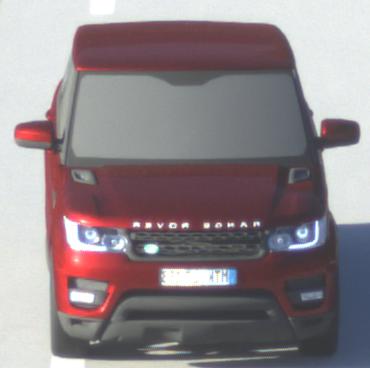
Make: Land Rover
Model: Range Rover Sport 5.0 V8 SC
Detailed model: Range Rover Sport (II)
Model produced from: 2013/09
Model produced until: 2015/07
Doors: 5
Color: red
Road condition: dry road
Daytime: sunrise or sunset
Contrast: medium contrast